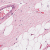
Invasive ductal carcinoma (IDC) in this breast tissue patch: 0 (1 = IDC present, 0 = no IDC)